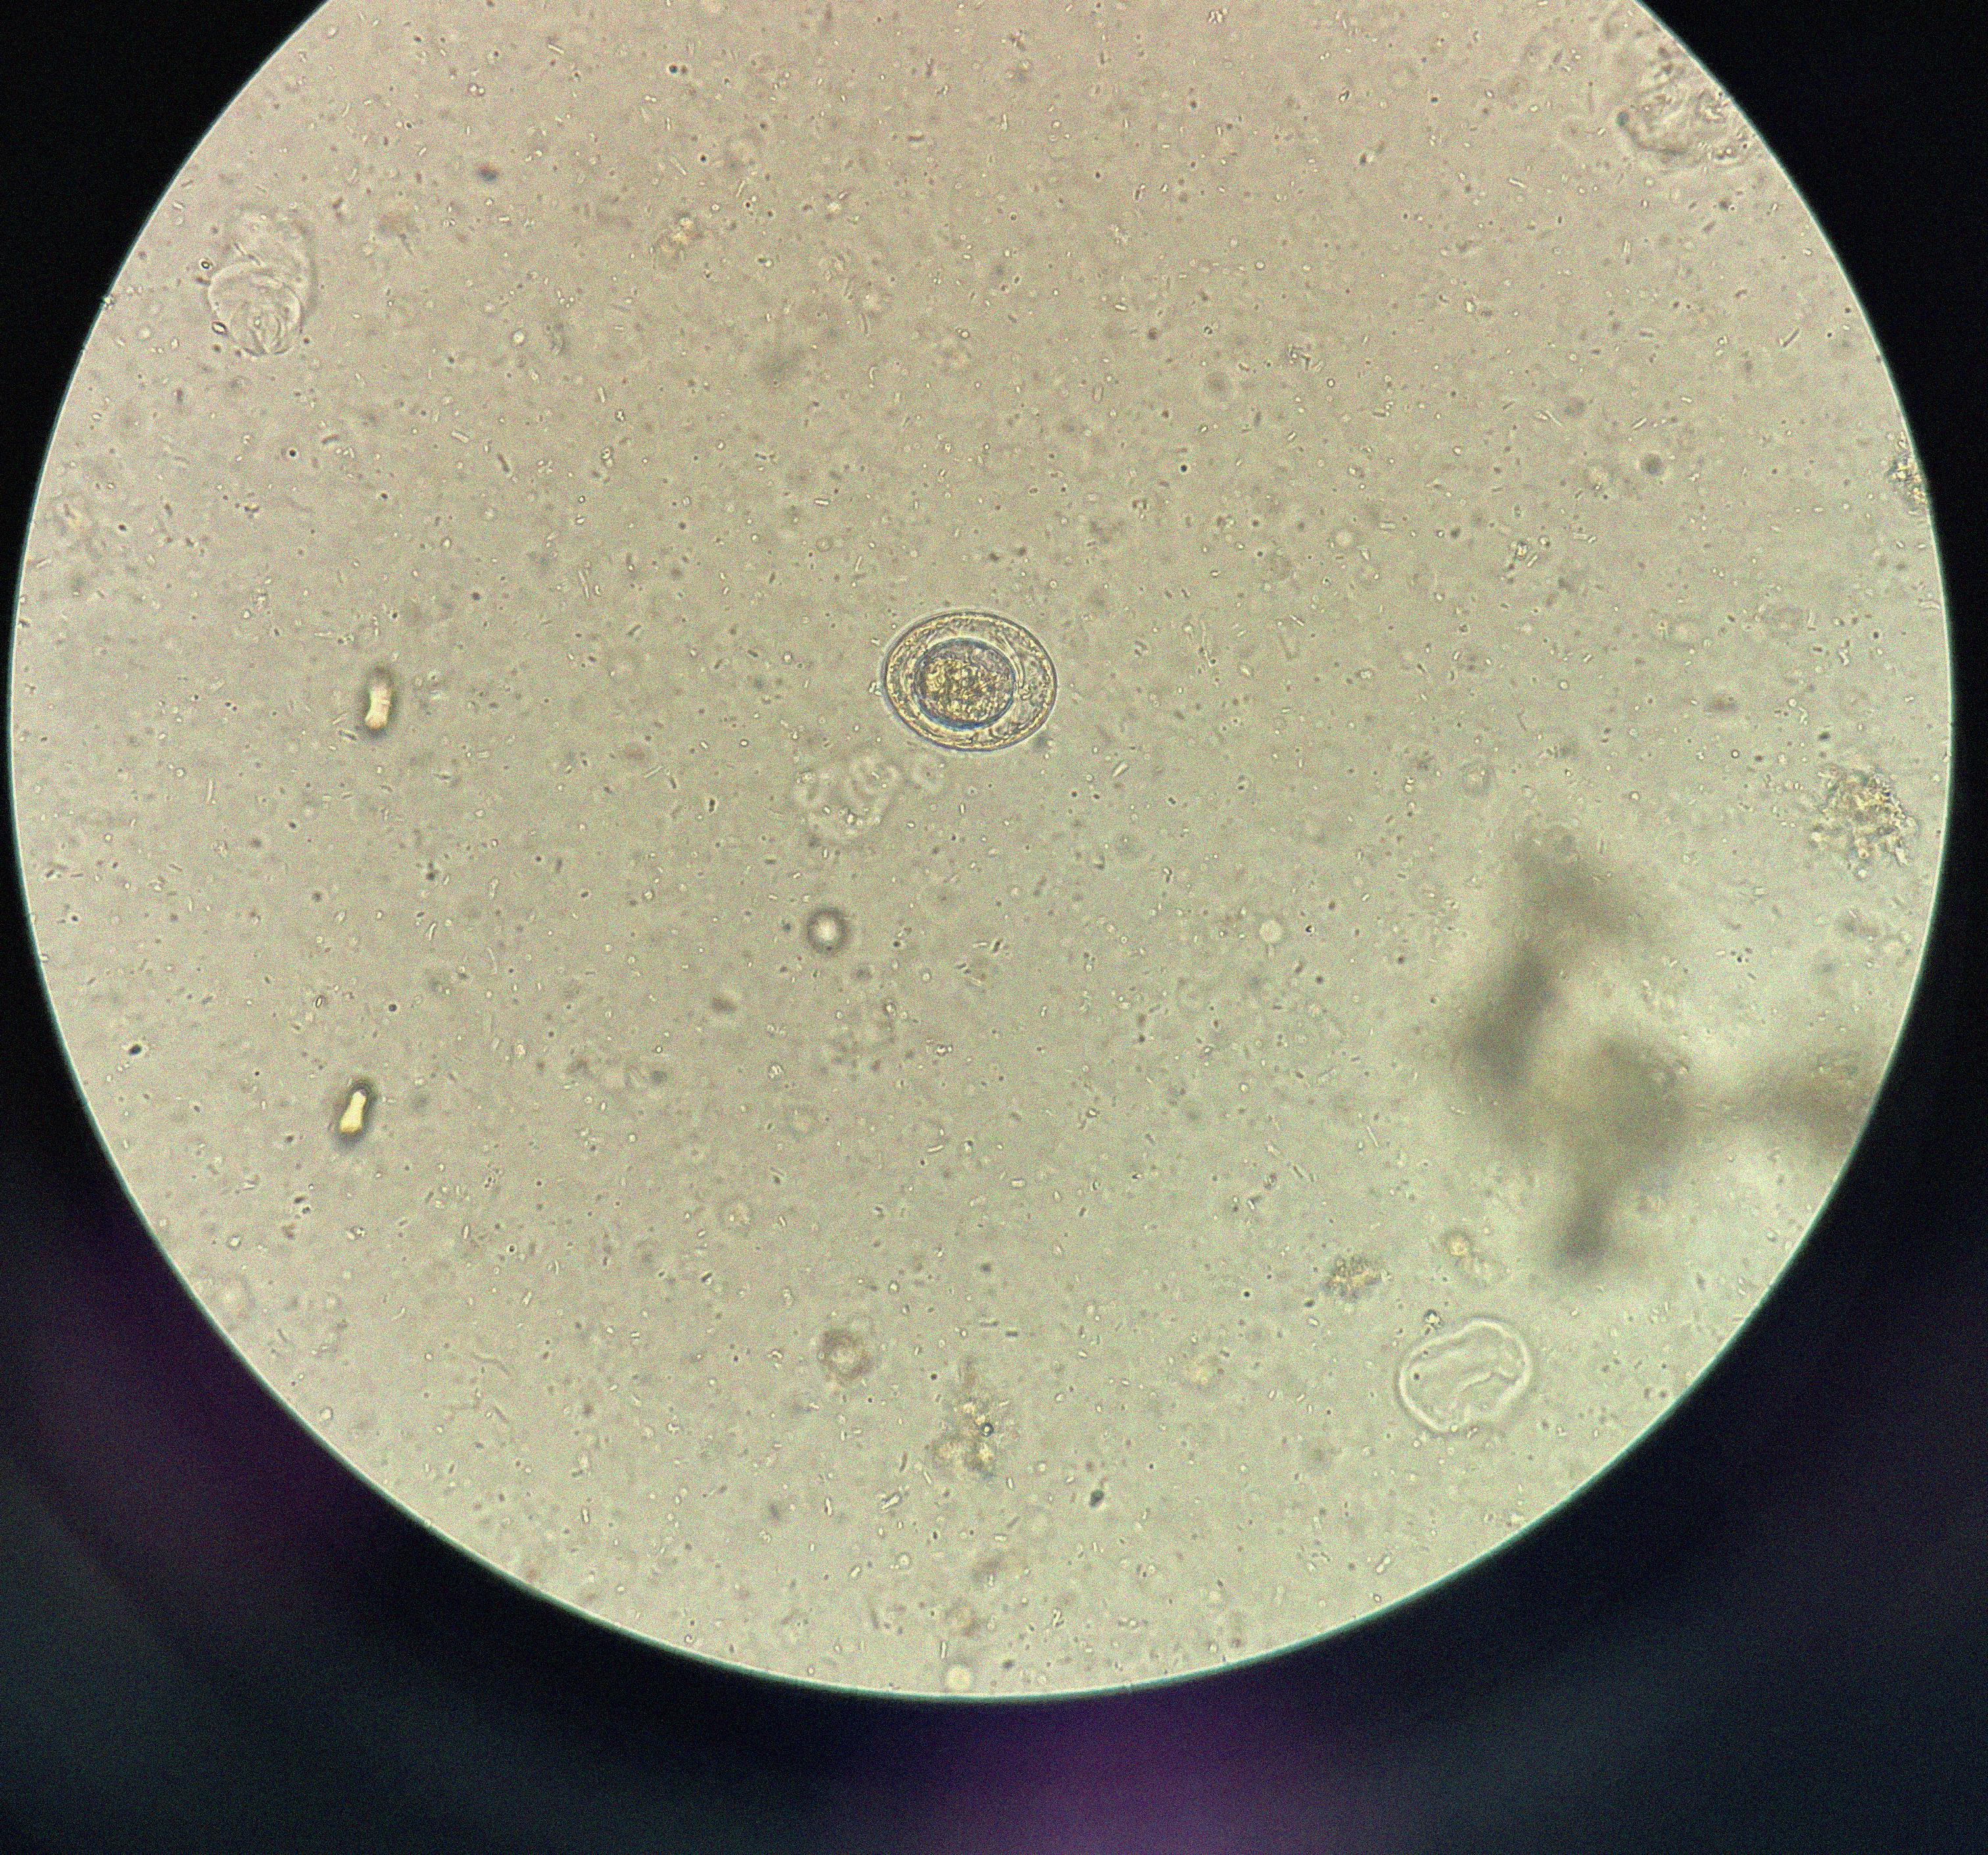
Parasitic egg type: Hymenolepis nana